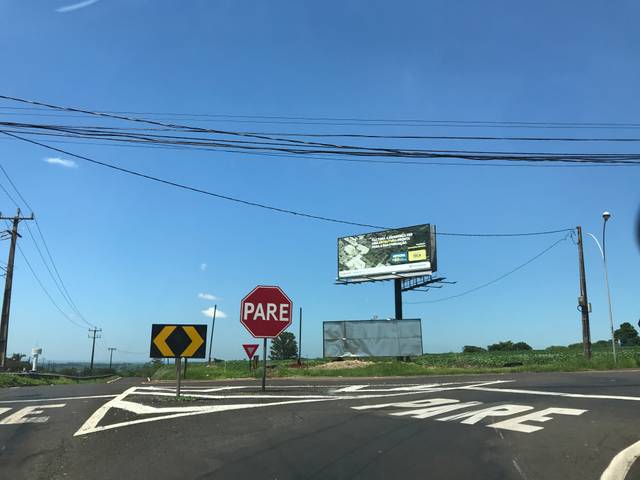
Region: Brazil
Coordinates: -23.483, -52.005